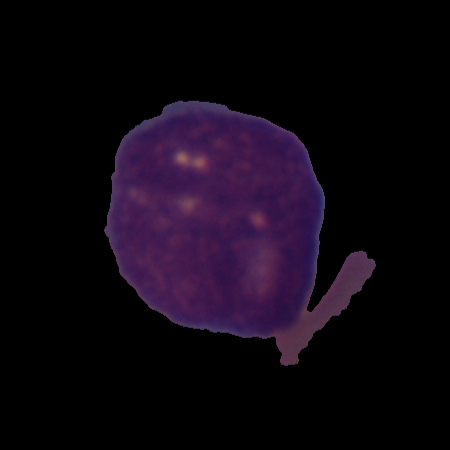
Label: cancer